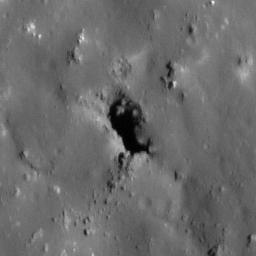
Pit: Tycho 12
Host crater: Tycho
Host type: impact_melt
Lunar coordinates: latitude -43.217, longitude 349.579